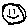
Label: smiley face